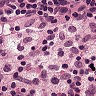
Metastatic tissue present: no